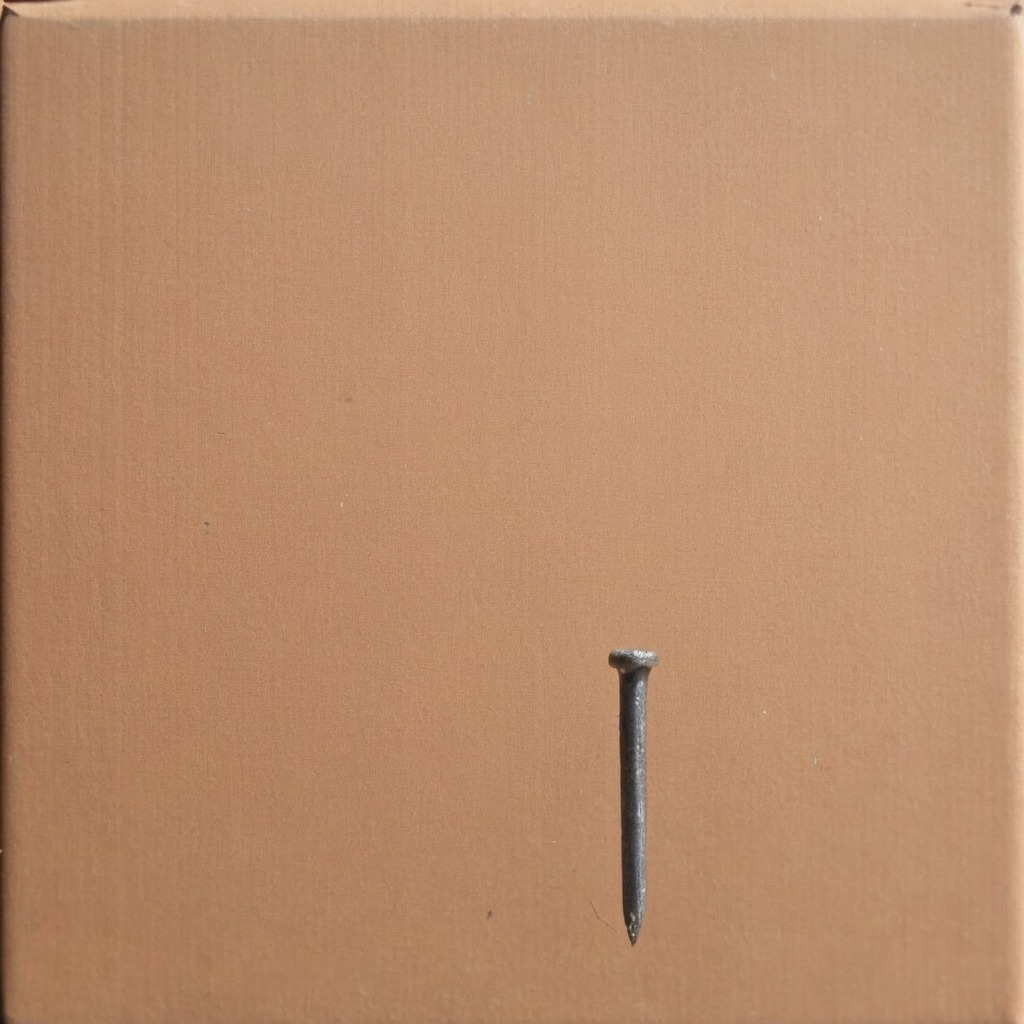
An iron nail is lying on the cardboard box surface.